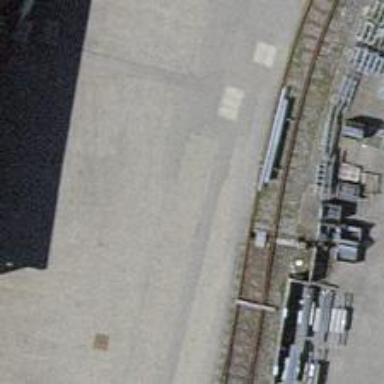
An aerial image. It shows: Railway switch.